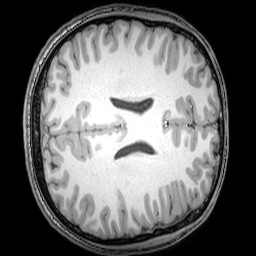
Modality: T1w
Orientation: axial
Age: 22
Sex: male
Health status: healthy
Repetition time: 0.081 s
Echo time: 0.037 s